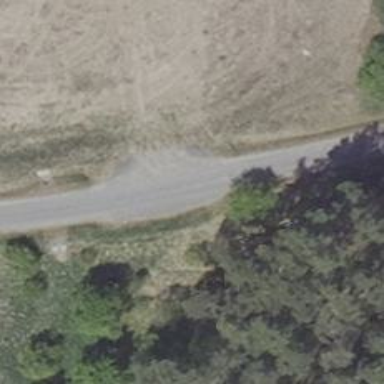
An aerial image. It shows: Unclassified road designated also as bicycle road.